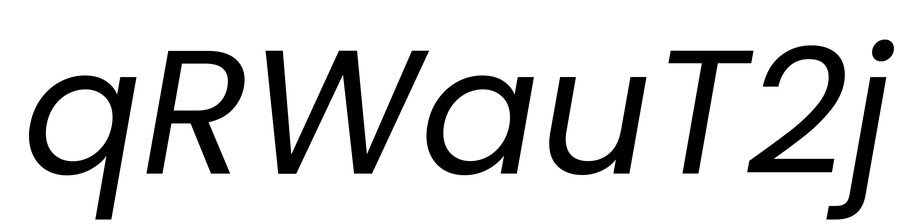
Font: Poppins-Italic